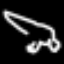
Label: frog